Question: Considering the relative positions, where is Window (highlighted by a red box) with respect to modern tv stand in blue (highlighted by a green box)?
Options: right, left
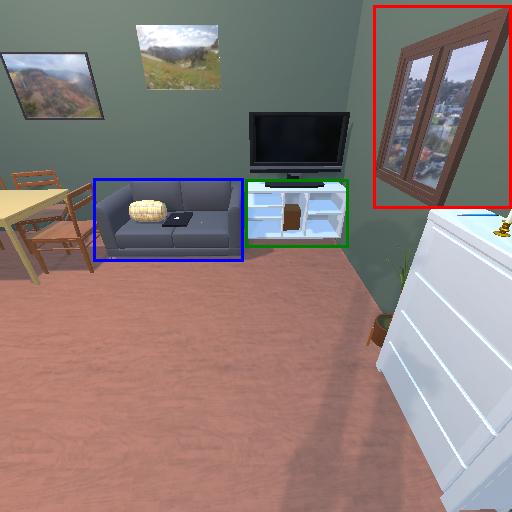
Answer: right